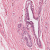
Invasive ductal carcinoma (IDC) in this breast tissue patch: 0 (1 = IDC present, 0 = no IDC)